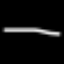
Label: line